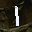
Label: 1